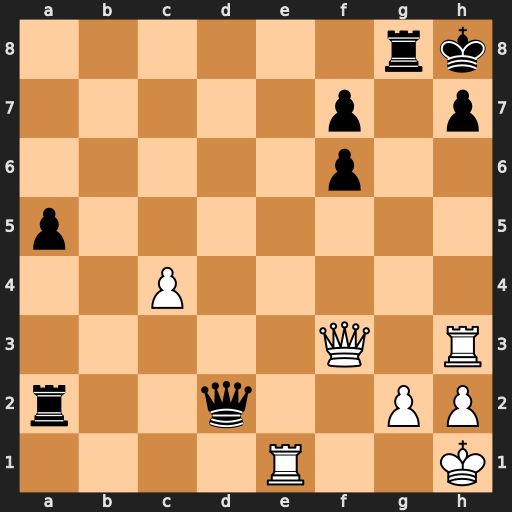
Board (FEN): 6rk/5p1p/5p2/p7/2P5/5Q1R/r2q2PP/4R2K
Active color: w
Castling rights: -
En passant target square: -
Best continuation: Qxf6+ Rg7 Re8#